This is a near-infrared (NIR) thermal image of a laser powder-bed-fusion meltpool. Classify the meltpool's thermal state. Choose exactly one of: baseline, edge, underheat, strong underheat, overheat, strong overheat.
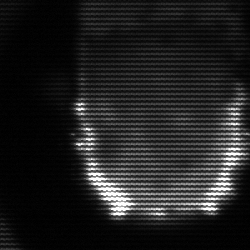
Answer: baseline